Field crop: tomato
Growth stage: 1
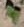
Species: solanum